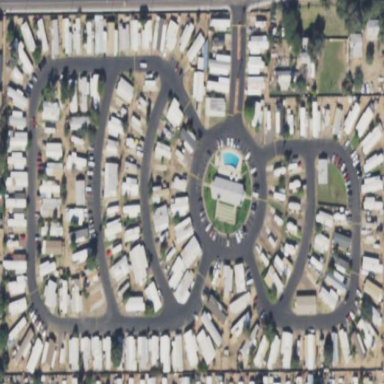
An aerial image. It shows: Residential area known as trailer park.